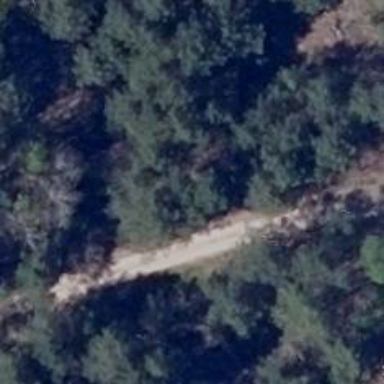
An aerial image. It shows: Sandy track road with grade3 tracktype.